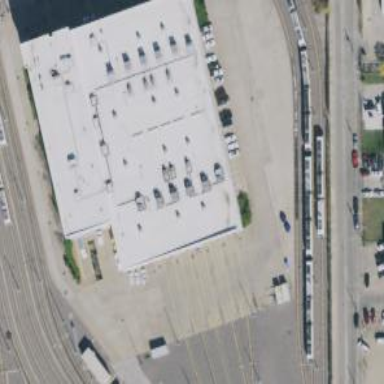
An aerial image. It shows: Light rail service yard with electrified contact line. The yard includes building passage tunnel.